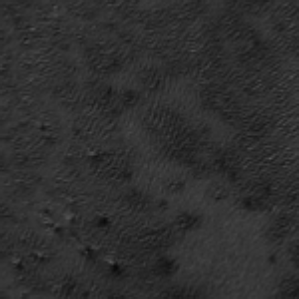
Label: frost